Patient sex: M
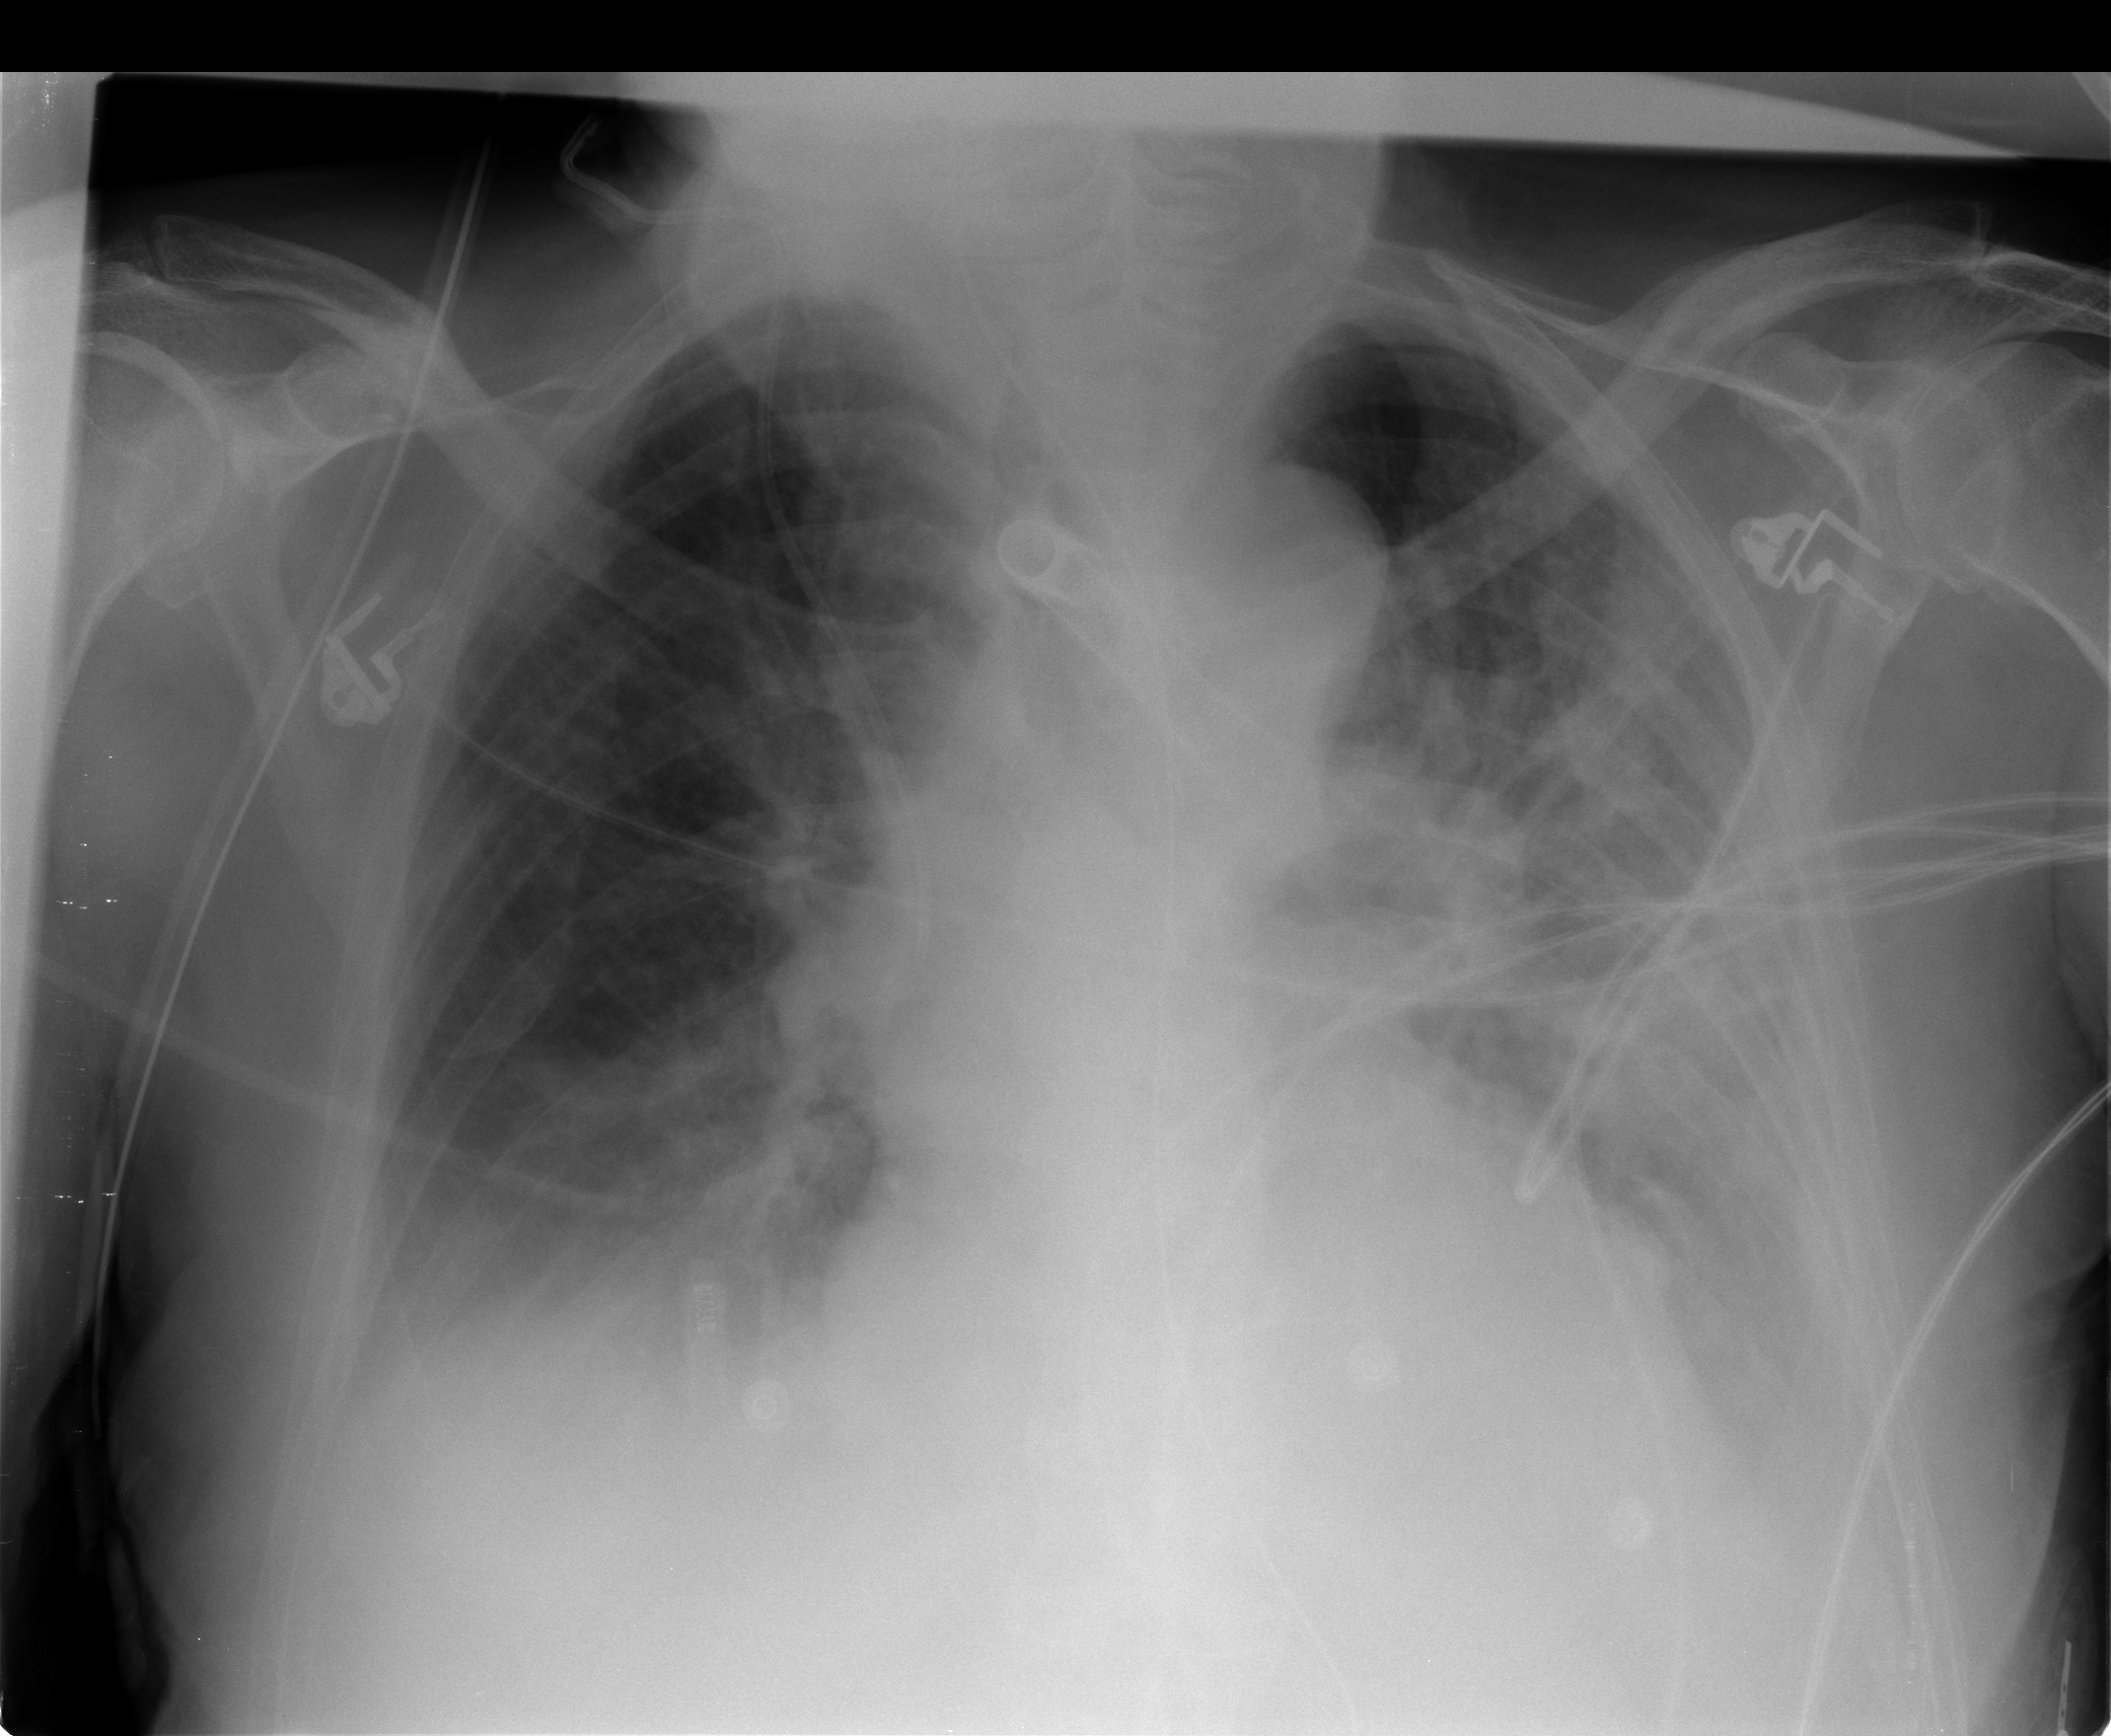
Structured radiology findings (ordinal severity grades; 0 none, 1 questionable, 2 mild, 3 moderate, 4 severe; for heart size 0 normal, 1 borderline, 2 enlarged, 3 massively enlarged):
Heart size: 0
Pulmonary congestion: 3
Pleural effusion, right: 2
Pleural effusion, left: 2
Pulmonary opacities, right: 2
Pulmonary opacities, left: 3
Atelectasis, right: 2
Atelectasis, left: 2